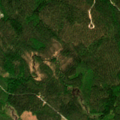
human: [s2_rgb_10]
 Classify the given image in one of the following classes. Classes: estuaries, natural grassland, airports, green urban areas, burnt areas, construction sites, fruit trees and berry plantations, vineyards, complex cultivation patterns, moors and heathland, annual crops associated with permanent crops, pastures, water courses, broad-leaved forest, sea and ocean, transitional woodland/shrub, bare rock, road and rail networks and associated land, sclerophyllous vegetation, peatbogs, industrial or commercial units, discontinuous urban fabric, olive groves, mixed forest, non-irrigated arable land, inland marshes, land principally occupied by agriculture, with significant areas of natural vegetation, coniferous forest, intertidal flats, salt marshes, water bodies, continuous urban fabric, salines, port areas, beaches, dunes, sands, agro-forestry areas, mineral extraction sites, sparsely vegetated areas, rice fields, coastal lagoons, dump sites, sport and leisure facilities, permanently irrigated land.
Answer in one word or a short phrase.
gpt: coniferous forest, mixed forest